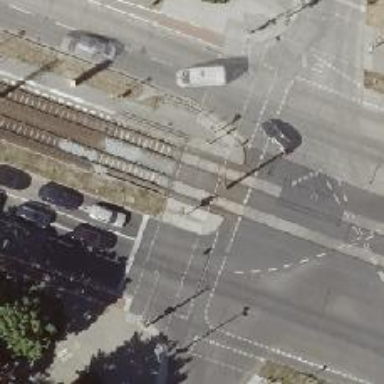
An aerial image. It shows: Tram crossing with traffic signals.